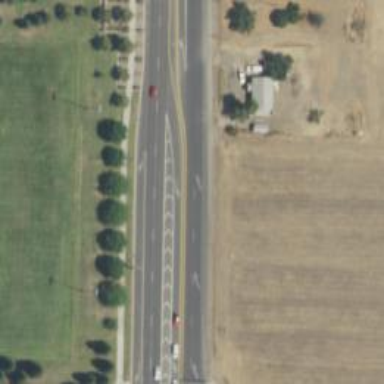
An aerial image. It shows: Primary highway.